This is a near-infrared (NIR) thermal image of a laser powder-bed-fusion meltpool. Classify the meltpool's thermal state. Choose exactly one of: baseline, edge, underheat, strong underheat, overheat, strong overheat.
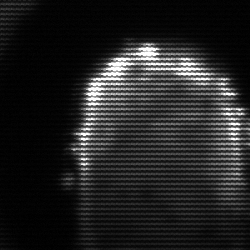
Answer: baseline